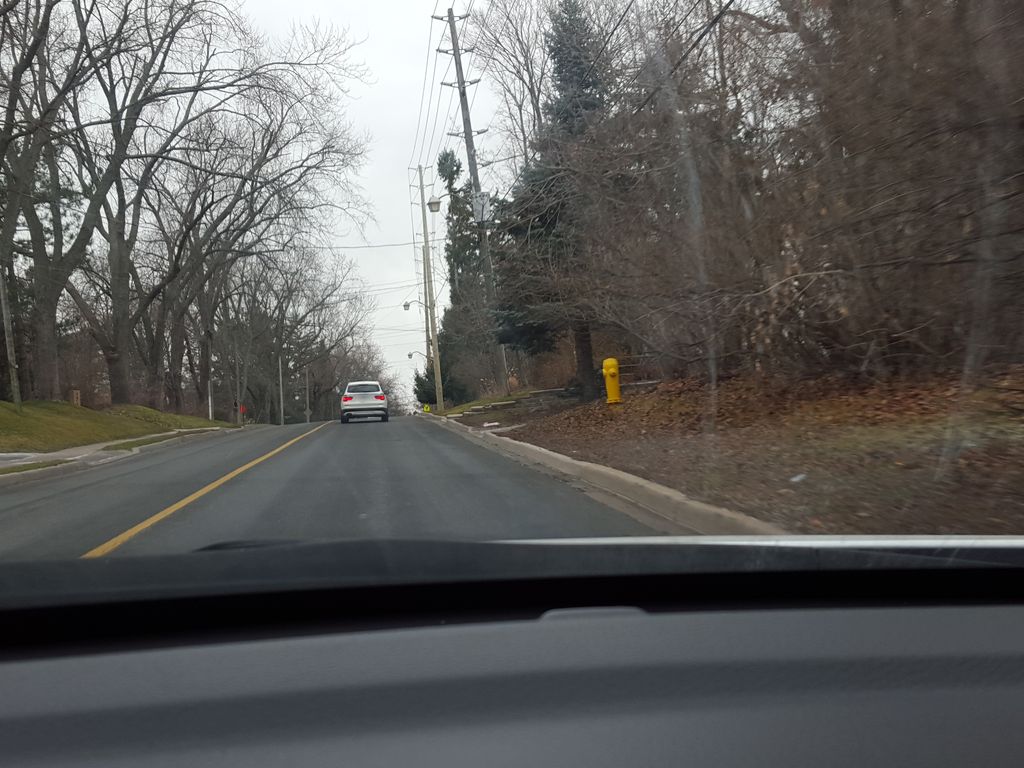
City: toronto